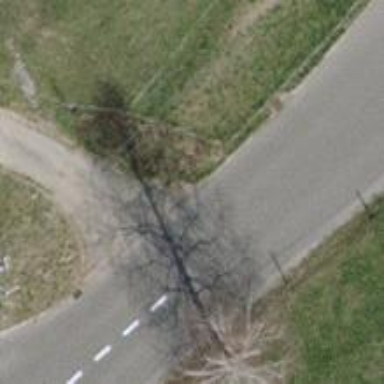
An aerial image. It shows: Asphalt road classified as tertiary.